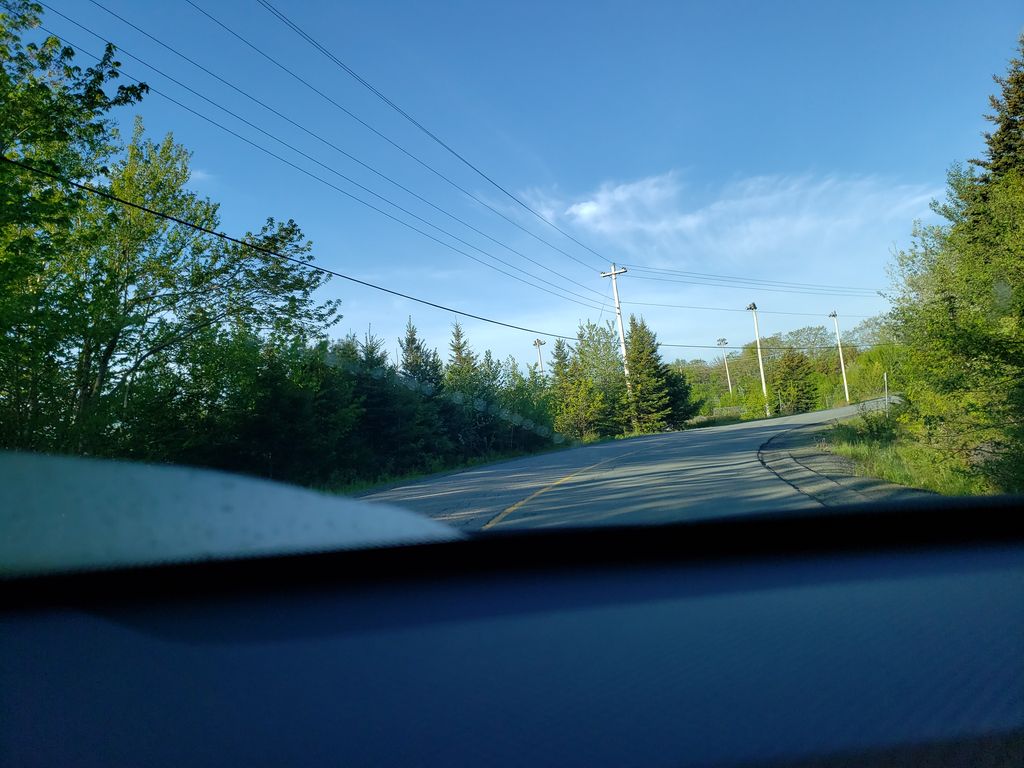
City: halifax